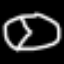
Label: clock